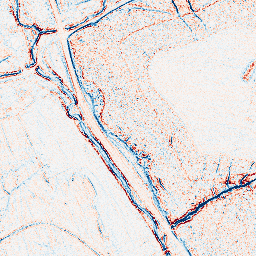
Category: edge_preserving
Decomposition family: bilateral
Decomposition parameters: d: 5
sigma_color: 100
sigma_space: 50
Upsampling method: cubic_catmull_rom
Upsampling parameters: scale: 8
Upsampling scale: 8